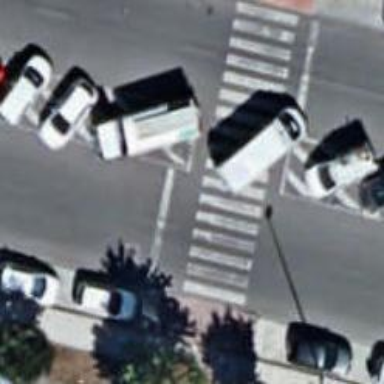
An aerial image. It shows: Zebra crossing on the road.